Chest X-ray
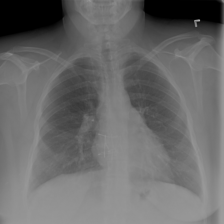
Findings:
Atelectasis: negative
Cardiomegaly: negative
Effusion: negative
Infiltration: negative
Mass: negative
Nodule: negative
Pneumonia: negative
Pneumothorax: negative
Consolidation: negative
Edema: negative
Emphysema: negative
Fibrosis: negative
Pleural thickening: negative
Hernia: negative